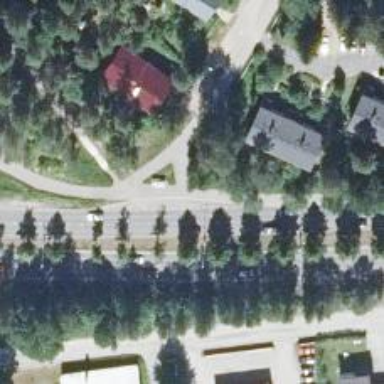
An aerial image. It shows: Cycleway.